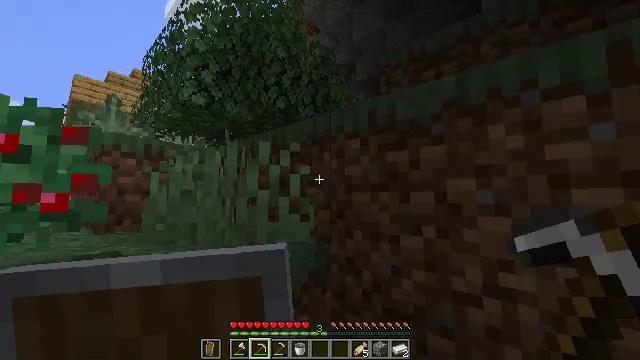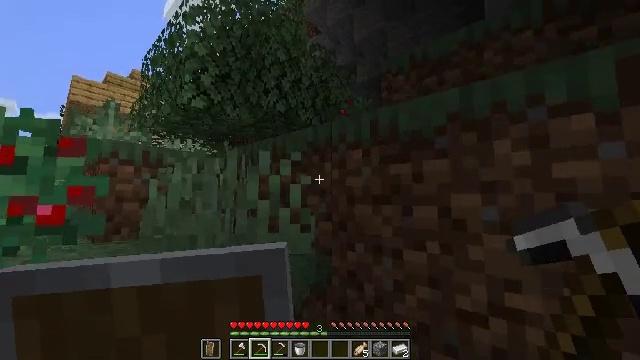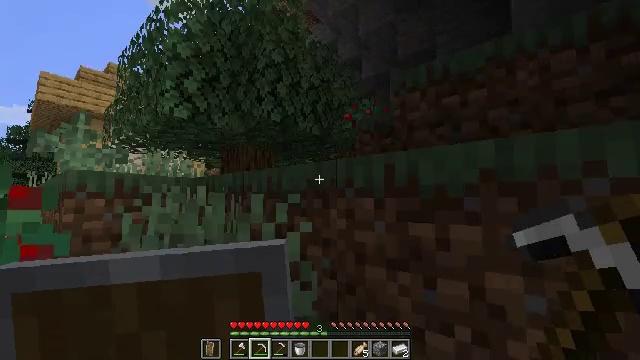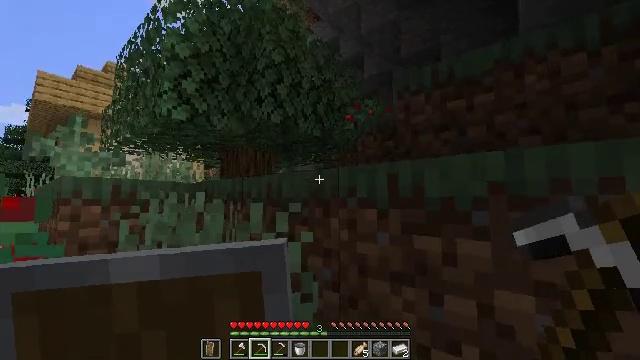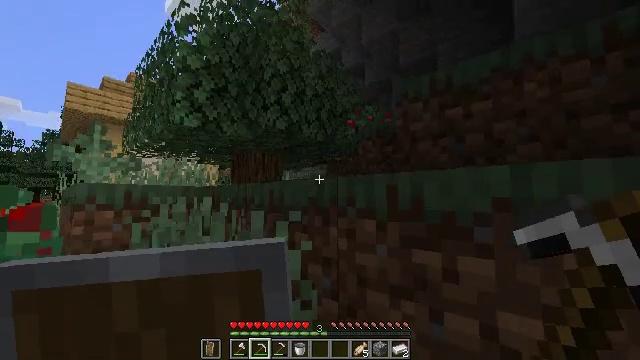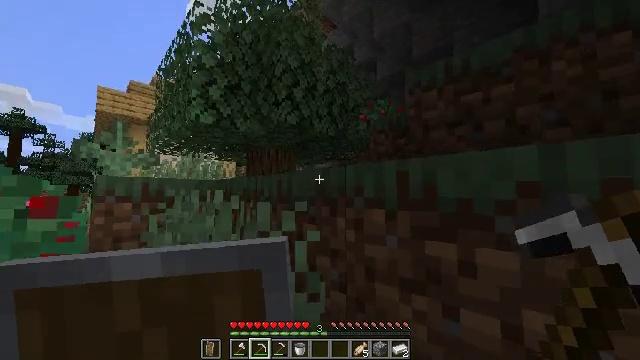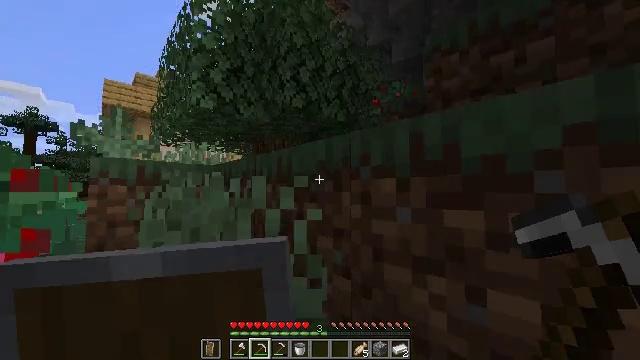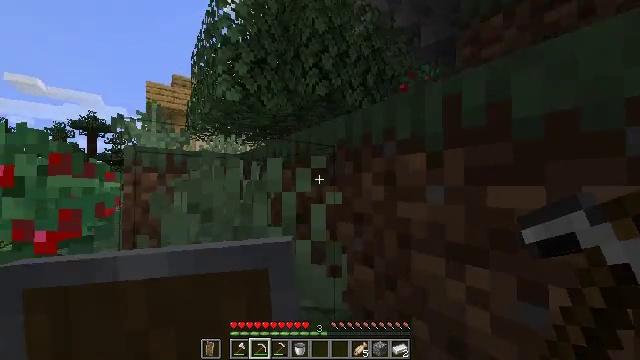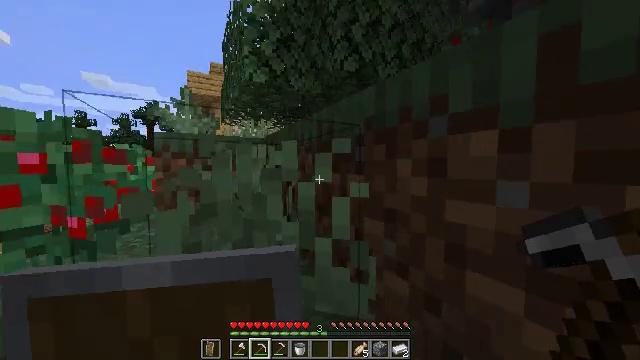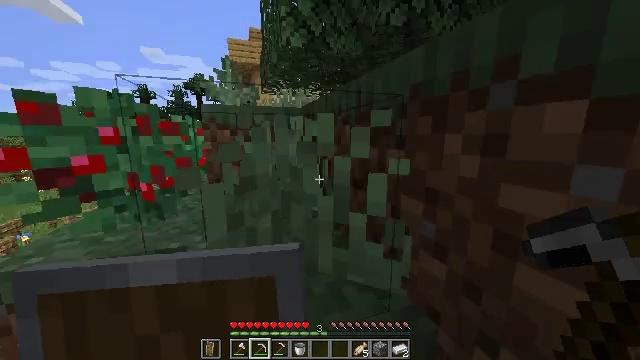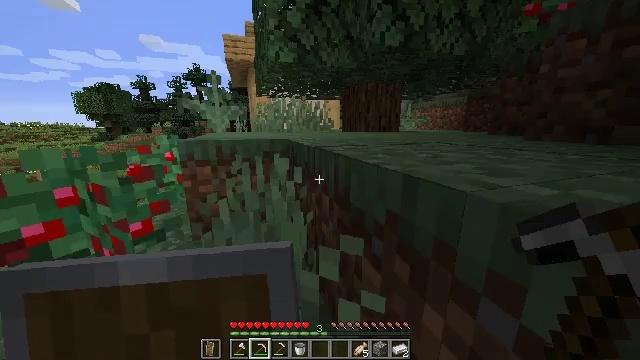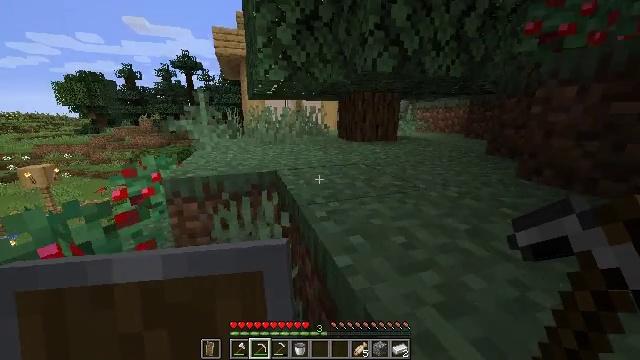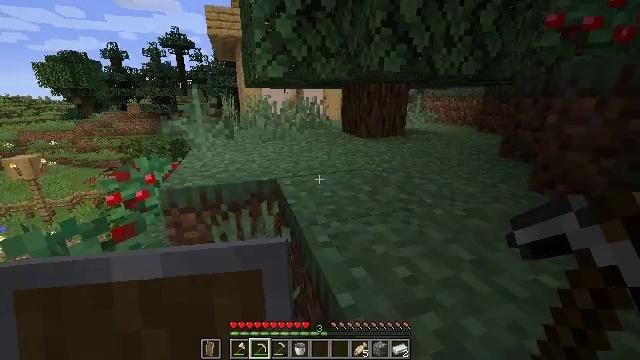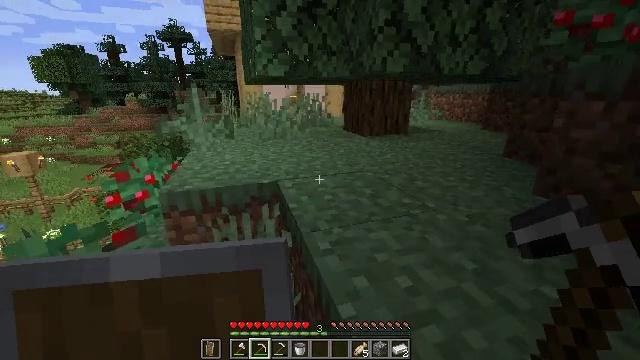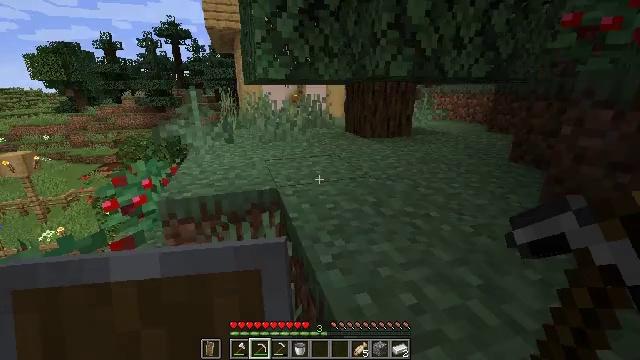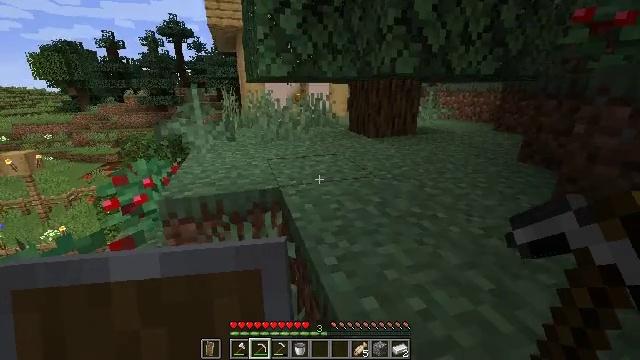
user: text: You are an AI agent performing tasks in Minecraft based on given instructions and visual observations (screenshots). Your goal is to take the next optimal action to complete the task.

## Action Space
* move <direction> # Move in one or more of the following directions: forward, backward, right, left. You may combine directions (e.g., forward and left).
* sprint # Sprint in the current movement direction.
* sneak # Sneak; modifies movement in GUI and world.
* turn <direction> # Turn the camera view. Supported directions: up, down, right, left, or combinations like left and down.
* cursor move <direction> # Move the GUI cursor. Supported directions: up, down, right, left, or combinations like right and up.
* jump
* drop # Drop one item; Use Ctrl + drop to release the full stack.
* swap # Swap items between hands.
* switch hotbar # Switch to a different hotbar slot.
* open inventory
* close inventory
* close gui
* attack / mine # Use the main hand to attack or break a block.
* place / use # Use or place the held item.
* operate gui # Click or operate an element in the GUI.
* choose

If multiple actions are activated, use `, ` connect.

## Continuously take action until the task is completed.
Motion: motion action
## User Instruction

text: Harvest sweet berries by mining the bush.
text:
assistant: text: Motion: move forward and move right, sprint, jump
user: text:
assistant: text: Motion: move forward and move right, sprint, jump
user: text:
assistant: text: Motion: move forward and move right, sprint, jump
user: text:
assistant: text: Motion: move forward and move right, sprint, turn left, jump
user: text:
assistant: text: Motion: move forward and move right, sprint, turn left, jump
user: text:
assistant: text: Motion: move forward, sprint, turn left, jump
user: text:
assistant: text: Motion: move forward, sprint, turn left and down, jump
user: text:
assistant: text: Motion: move forward, sprint, turn left and down, jump
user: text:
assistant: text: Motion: move forward, sprint, turn left and down, jump
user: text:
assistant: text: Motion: move forward, sprint, turn down, jump
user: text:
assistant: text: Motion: move forward and move right, sprint, turn down, jump
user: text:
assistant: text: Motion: move forward and move right, sprint, turn down, jump
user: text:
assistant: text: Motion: move forward and move right, sprint, jump
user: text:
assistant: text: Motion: move forward and move right, sprint, jump
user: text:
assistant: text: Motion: move forward and move right, sprint, jump
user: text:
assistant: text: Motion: move forward and move right, sprint, turn left, jump
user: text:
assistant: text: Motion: move forward, sprint, turn left and down, jump
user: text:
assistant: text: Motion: move forward, sprint, turn left and down, jump
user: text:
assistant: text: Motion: move forward, sprint, turn left and down, jump
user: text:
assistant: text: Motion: move forward, sprint
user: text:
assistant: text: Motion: move forward
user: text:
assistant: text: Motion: no_op
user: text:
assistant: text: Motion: turn left and up
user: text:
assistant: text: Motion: turn left and down
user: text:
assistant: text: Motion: turn left and down
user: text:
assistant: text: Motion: turn left and down
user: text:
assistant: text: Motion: turn left and down, attack / mine
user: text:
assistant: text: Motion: turn left and down, attack / mine
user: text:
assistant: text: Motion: turn left and down, attack / mine
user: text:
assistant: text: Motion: turn left, attack / mine